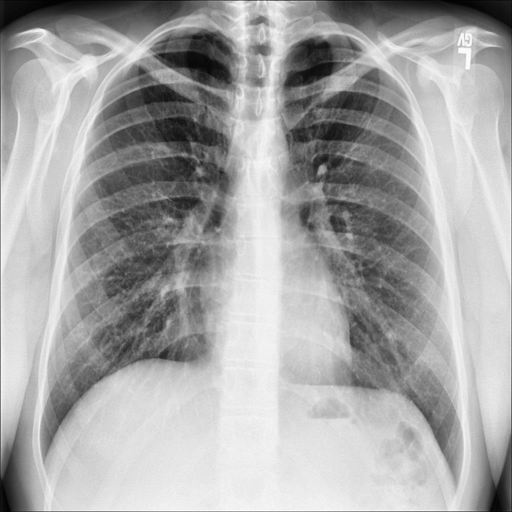
Finding: NORMAL